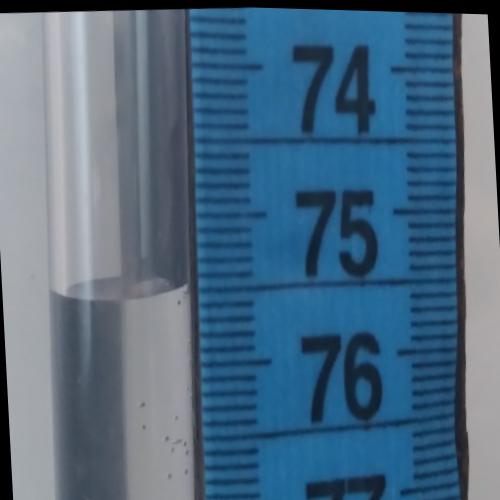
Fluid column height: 75.5 cm